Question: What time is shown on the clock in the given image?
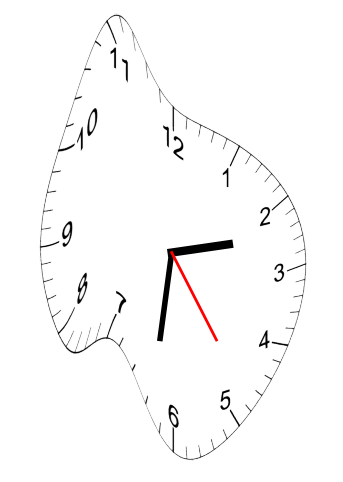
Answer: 02:31:24